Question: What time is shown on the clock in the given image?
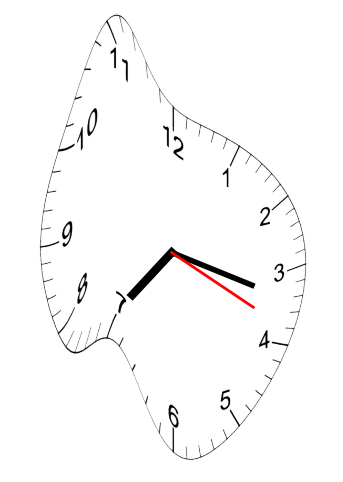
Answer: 07:17:19